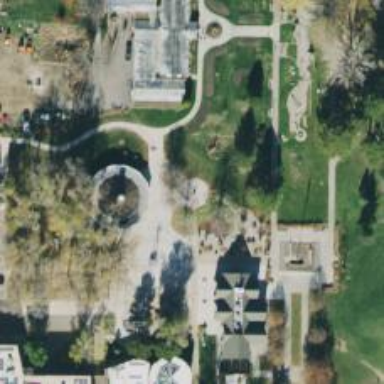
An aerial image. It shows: Playground featuring roundabout.